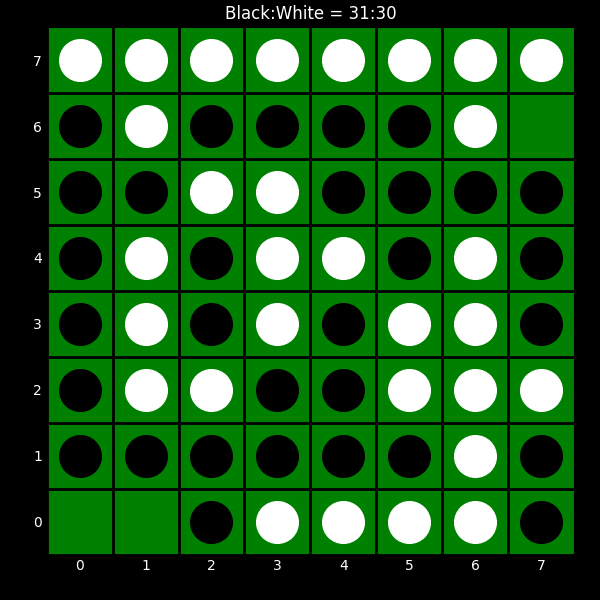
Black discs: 31
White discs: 30